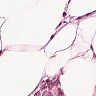
Metastatic tissue present: yes